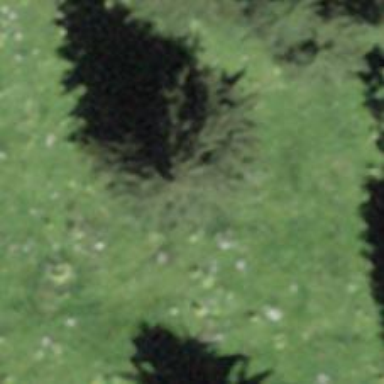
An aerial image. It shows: Needle-leaved tree in nature.